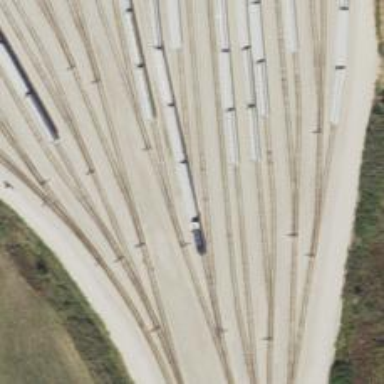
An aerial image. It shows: Railway spur service.